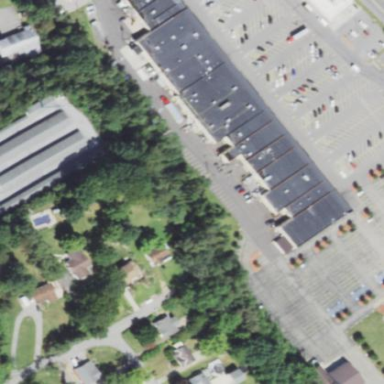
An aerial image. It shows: Retail building which is mall.